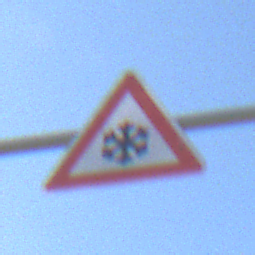
Verkehrszeichen: SchneeOderEisglaette
Umgebung: Outdoor, Suburban
Tageszeit: MorningAfternoon
Wetter: PartlyCloudy
Licht: Natural
Jahreszeit: NotSpecified
Kontrast: HighContrast